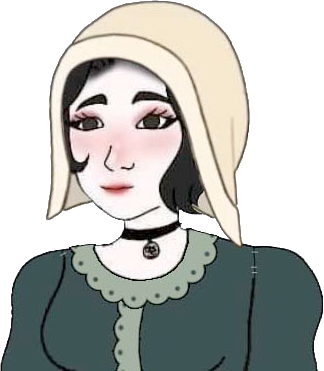
Label: 5_Doomer_Girl